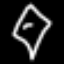
Label: diamond